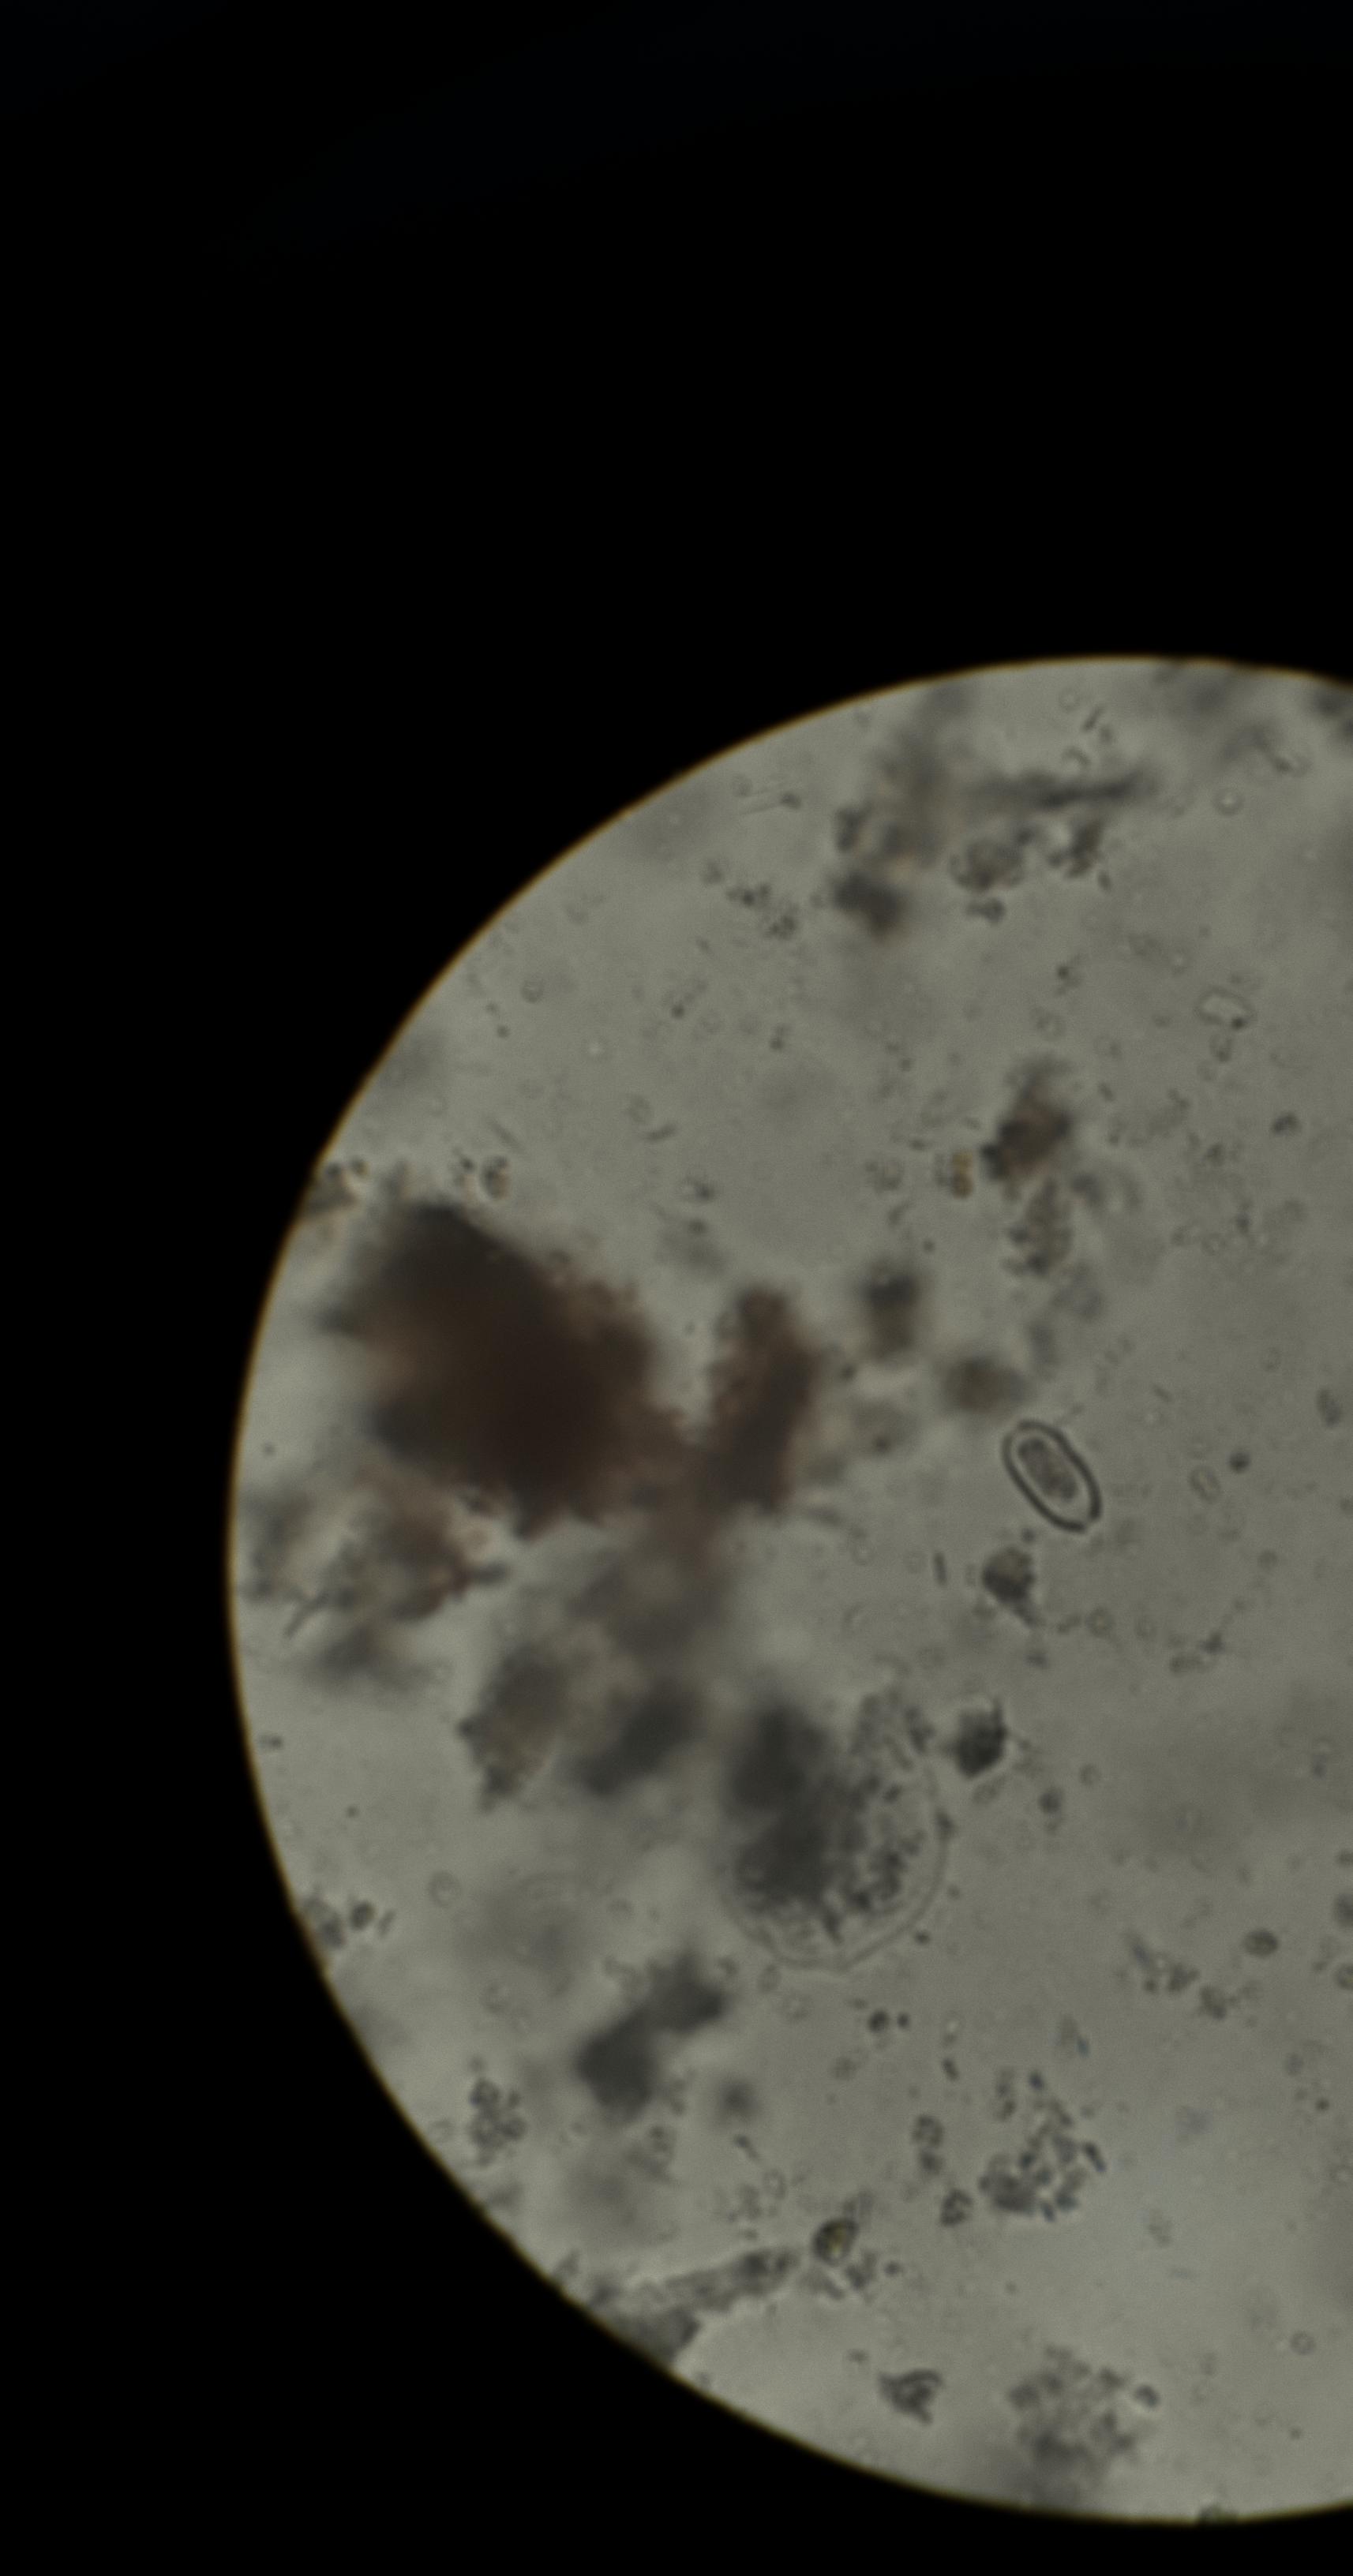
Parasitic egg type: Capillaria philippinensis